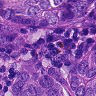
Metastatic tissue present: yes